Aerial crown-view tile of a tropical tree (Barro Colorado Island, Panama), acquired 20240813:
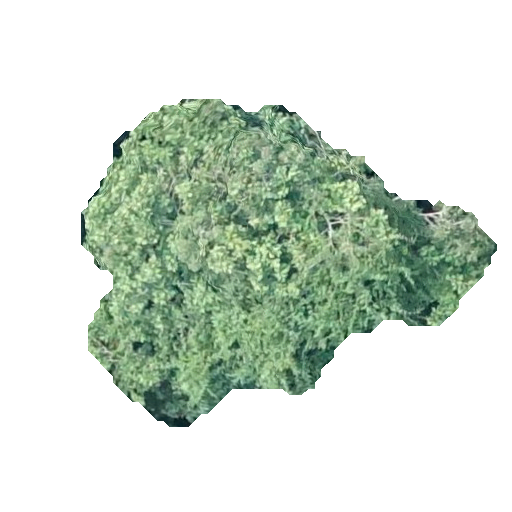
Species: Dipteryx oleifera
GBIF accepted scientific name: Dipteryx oleifera
Crown area: 129.263 m²